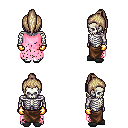
a pixel art fantasy rpg character, male body template, skeleton, pink tattered cape, robe skirt, white blonde long topknot hairstyle, gold gloves, gray slippers, four views (front, back, left, right), 2x2 character sprite sheet, small pixel art, hard edges, no anti-aliasing